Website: macys
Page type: cross-sells
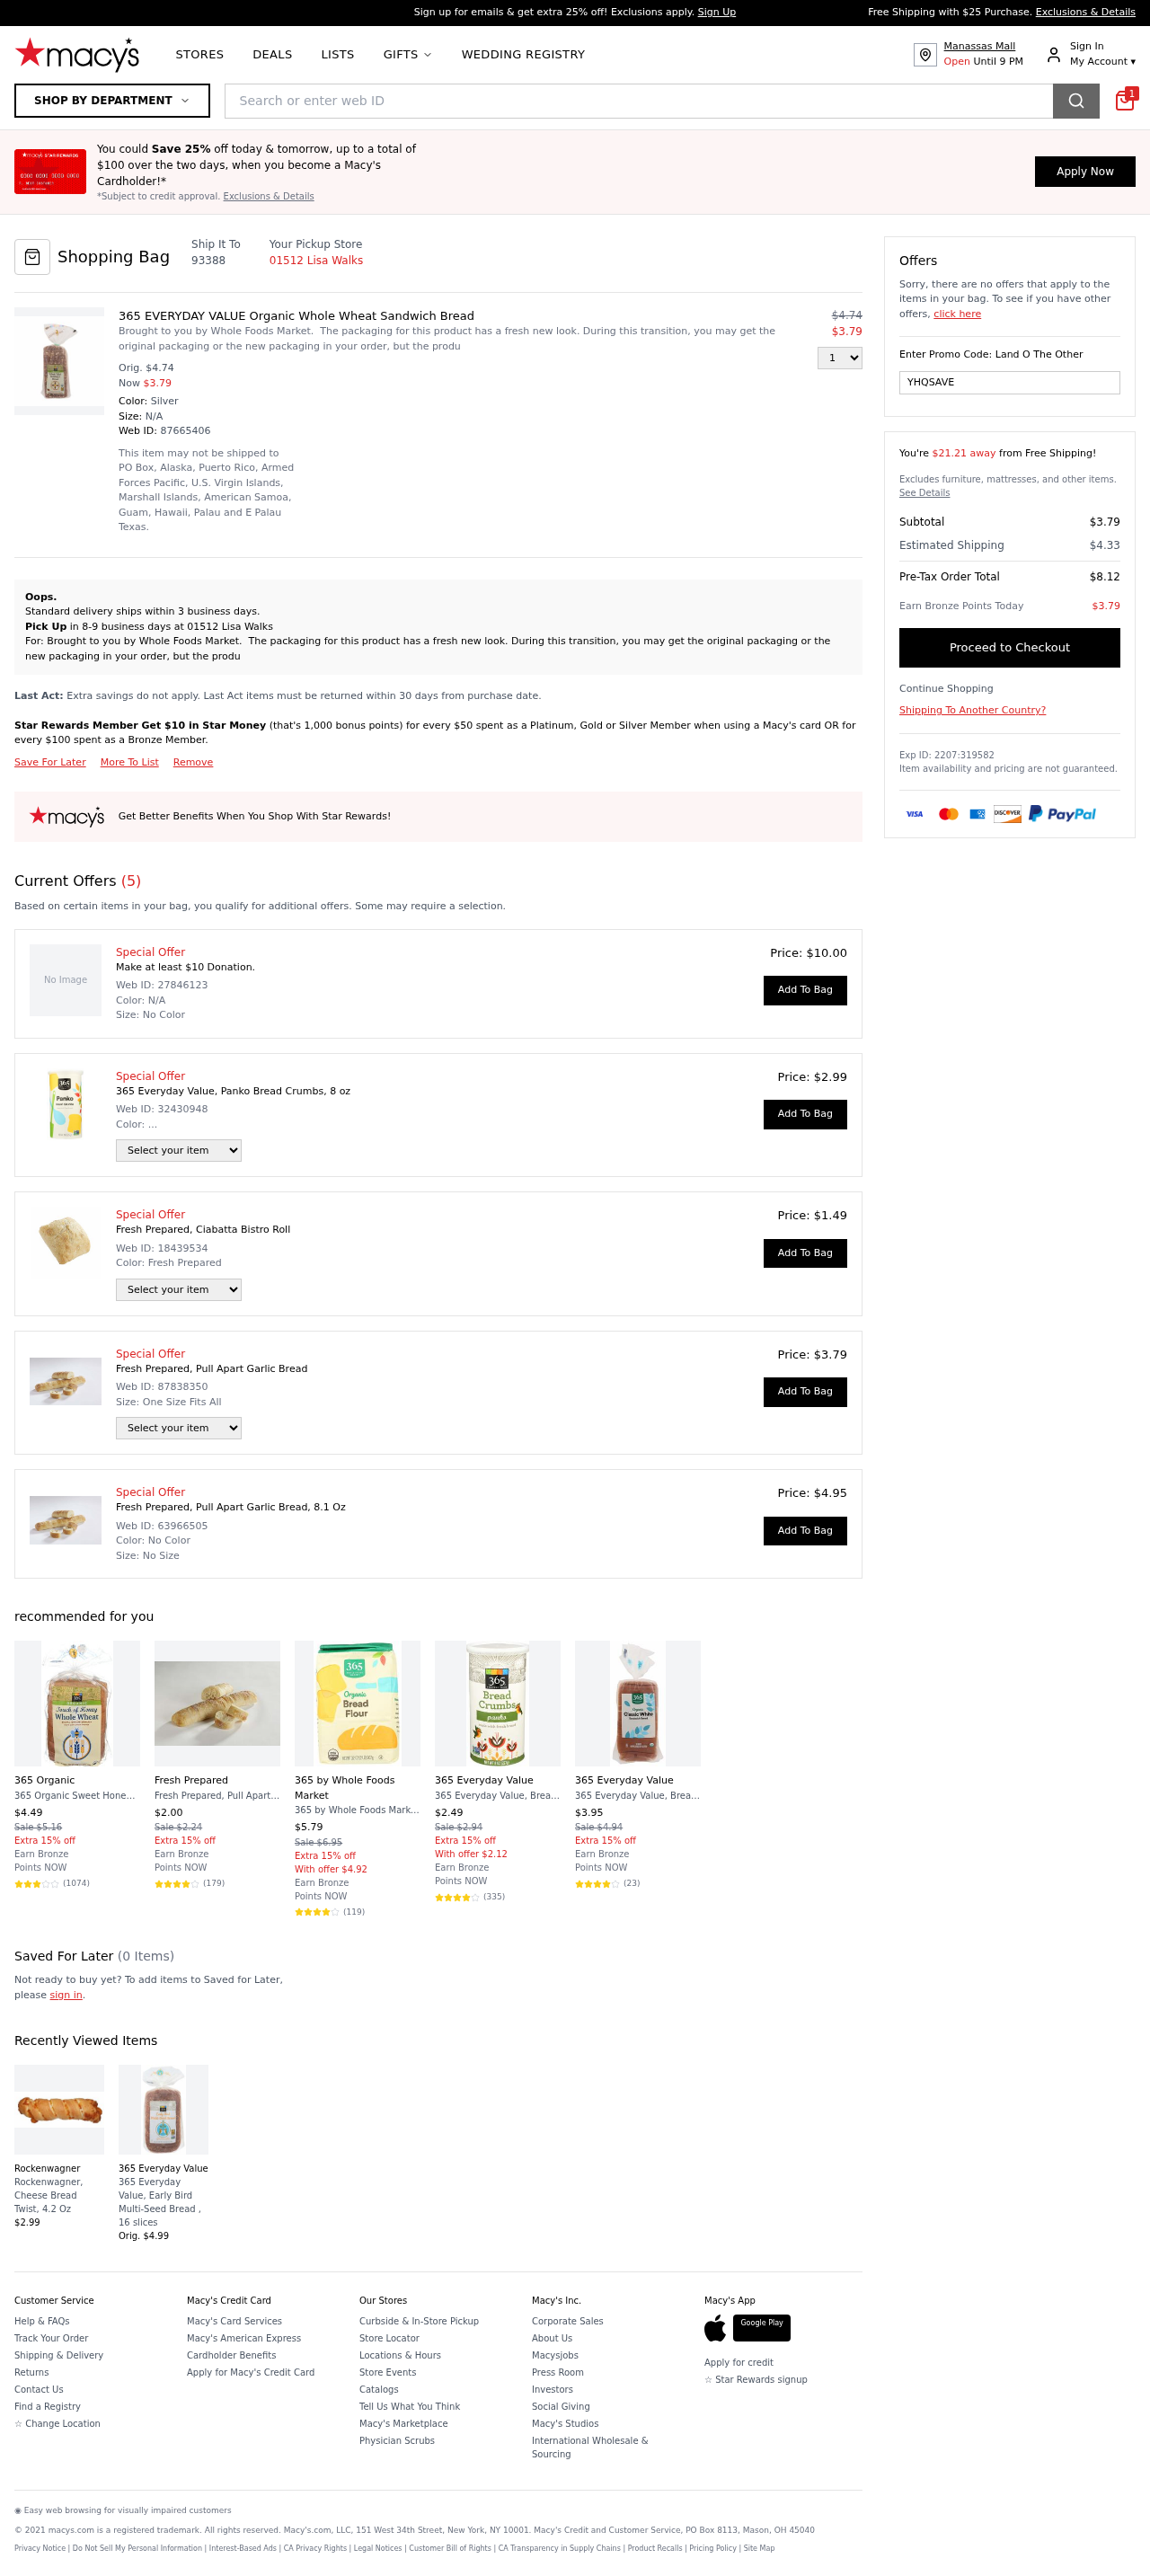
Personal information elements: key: PII_LOCATION1_STREET
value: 01512 Lisa Walks
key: PII_POSTCODE
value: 93388
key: PII_PROMO_CODE
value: YHQSAVE
Product elements: key: PRODUCT10_BRAND
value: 365 Everyday Value
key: PRODUCT10_NAME
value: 365 Everyday Value, Bread Sandwich Classic Organic, 20 Ounce
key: PRODUCT10_NUM_RATINGS
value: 23
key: PRODUCT10_PRICE
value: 3.95
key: PRODUCT10_RATING
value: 4.2
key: PRODUCT11_BRAND
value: Rockenwagner
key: PRODUCT11_NAME
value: Rockenwagner, Cheese Bread Twist, 4.2 Oz
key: PRODUCT11_PRICE
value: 2.99
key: PRODUCT12_BRAND
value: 365 Everyday Value
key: PRODUCT12_NAME
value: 365 Everyday Value, Early Bird Multi-Seed Bread , 16 slices
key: PRODUCT12_PRICE
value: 4.99
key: PRODUCT1_DESC
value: Brought to you by Whole Foods Market.  The packaging for this product has a fresh new look. During this transition, you may get the original packaging or the new packaging in your order, but the produ
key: PRODUCT1_NAME
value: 365 EVERYDAY VALUE Organic Whole Wheat Sandwich Bread
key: PRODUCT1_PRICE
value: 3.79
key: PRODUCT1_QUANTITY
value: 1
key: PRODUCT2_NAME
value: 365 Everyday Value, Panko Bread Crumbs, 8 oz
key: PRODUCT2_PRICE
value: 2.99
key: PRODUCT3_NAME
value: Fresh Prepared, Ciabatta Bistro Roll
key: PRODUCT3_PRICE
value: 1.49
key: PRODUCT4_NAME
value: Fresh Prepared, Pull Apart Garlic Bread
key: PRODUCT4_PRICE
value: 3.79
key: PRODUCT5_NAME
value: Fresh Prepared, Pull Apart Garlic Bread, 8.1 Oz
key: PRODUCT5_PRICE
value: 4.95
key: PRODUCT6_BRAND
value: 365 Organic
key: PRODUCT6_NAME
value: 365 Organic Sweet Honey Whole Wheat Small Batch Bread
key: PRODUCT6_NUM_RATINGS
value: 1074
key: PRODUCT6_PRICE
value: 4.49
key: PRODUCT6_RATING
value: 3.6
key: PRODUCT7_BRAND
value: Fresh Prepared
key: PRODUCT7_NAME
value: Fresh Prepared, Pull Apart French Bread
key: PRODUCT7_NUM_RATINGS
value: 179
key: PRODUCT7_PRICE
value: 2
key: PRODUCT7_RATING
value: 4.5
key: PRODUCT8_BRAND
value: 365 by Whole Foods Market
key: PRODUCT8_NAME
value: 365 by Whole Foods Market, Organic Bread Flour, 32 Ounce
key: PRODUCT8_NUM_RATINGS
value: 119
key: PRODUCT8_PRICE
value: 5.79
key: PRODUCT8_RATING
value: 4.4
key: PRODUCT9_BRAND
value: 365 Everyday Value
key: PRODUCT9_NAME
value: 365 Everyday Value, Bread Crumbs, Panko, 8 oz
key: PRODUCT9_NUM_RATINGS
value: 335
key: PRODUCT9_PRICE
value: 2.49
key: PRODUCT9_RATING
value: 4.1
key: PRODUCT1_ORIGINAL_PRICE
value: $4.74
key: PRODUCT6_ORIGINAL_PRICE
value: Sale $5.16
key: PRODUCT7_ORIGINAL_PRICE
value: Sale $2.24
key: PRODUCT8_ORIGINAL_PRICE
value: Sale $6.95
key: PRODUCT9_ORIGINAL_PRICE
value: Sale $2.94
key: PRODUCT10_ORIGINAL_PRICE
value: Sale $4.94
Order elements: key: ORDER_ID
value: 87665406
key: ORDER_NUM_OFFERS
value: (5)
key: ORDER_FREE_SHIPPING_THRESHOLD
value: $21.21 away
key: ORDER_SUBTOTAL
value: $3.79
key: ORDER_SHIPPING_COST
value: $4.33
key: ORDER_TOTAL
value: $8.12
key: ORDER_POINTS_EARNED
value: $3.79
Search elements: key: HEADER_SEARCH
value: Search or enter web ID
Other elements: key: SAVED_NUM_ITEMS
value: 0